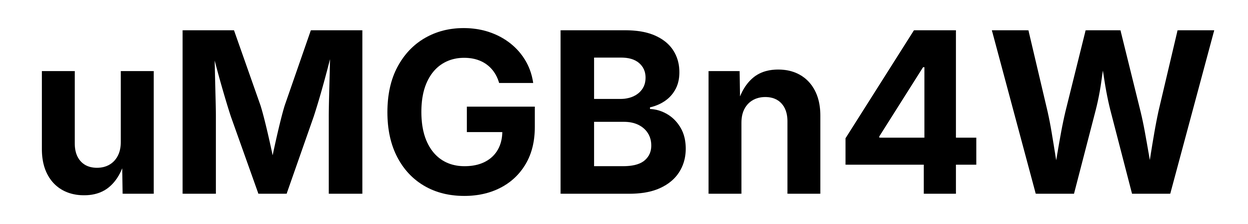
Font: Inter_Bold